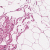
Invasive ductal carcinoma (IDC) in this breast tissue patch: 0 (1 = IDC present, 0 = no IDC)